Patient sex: M
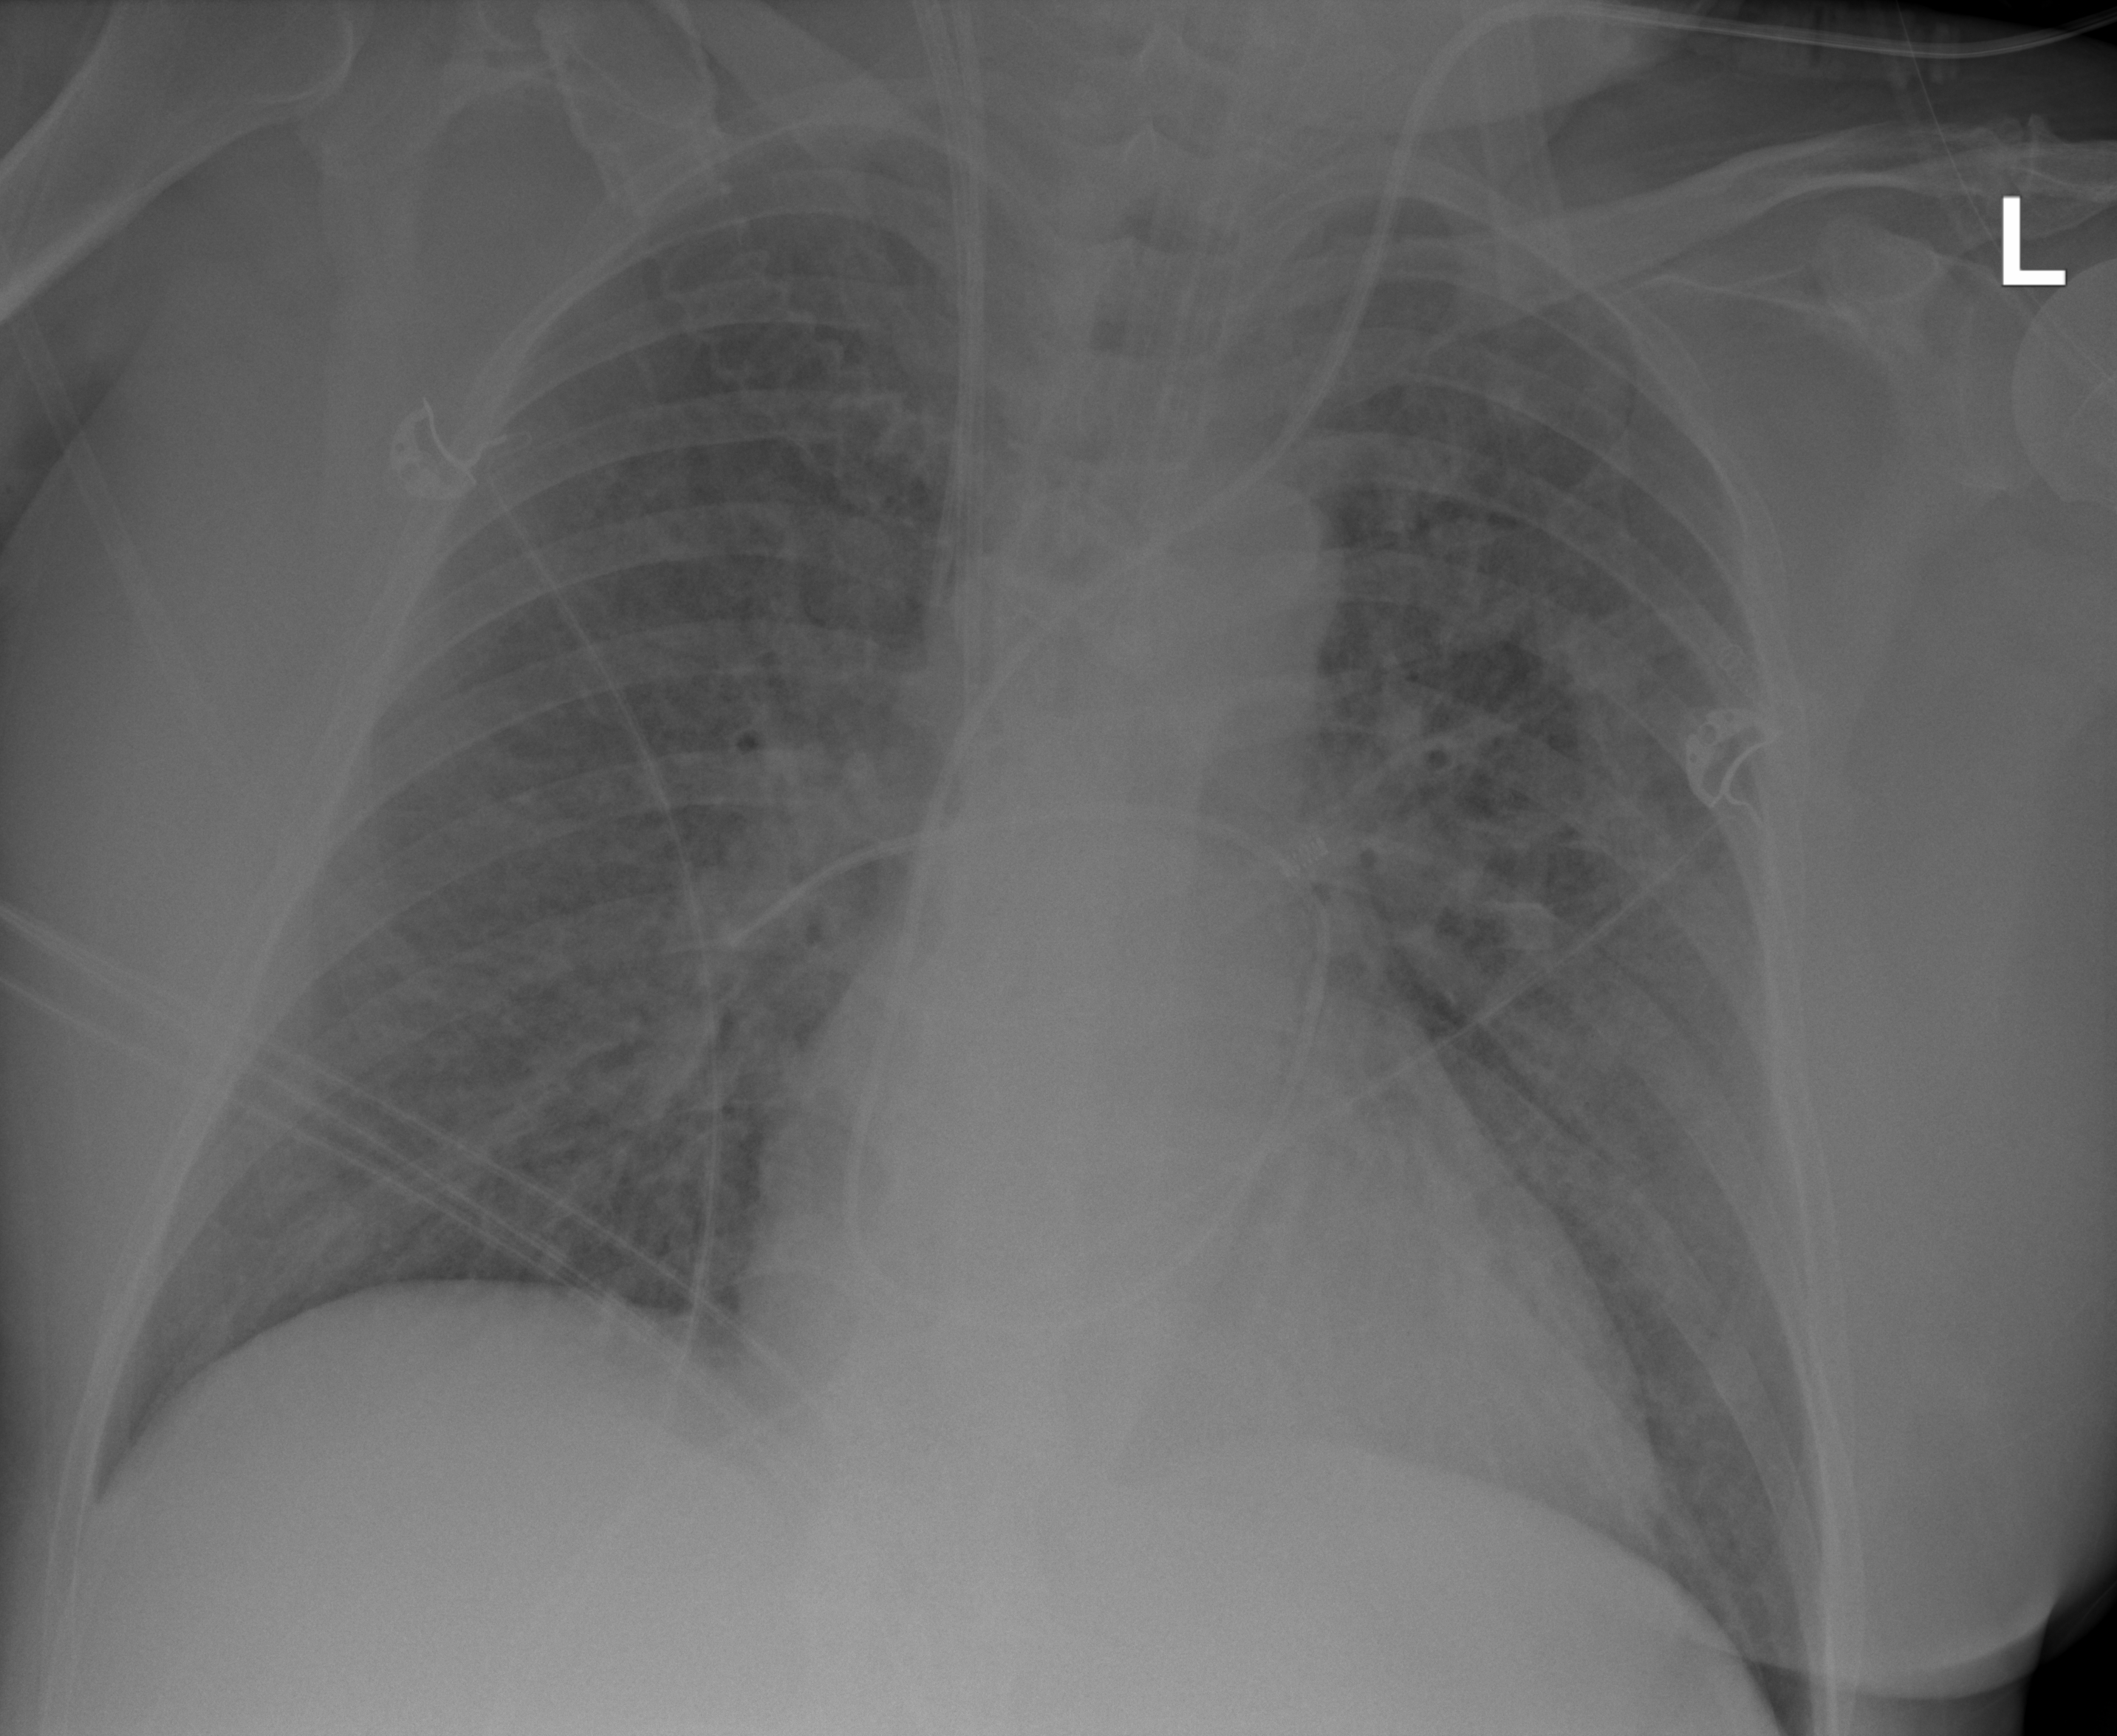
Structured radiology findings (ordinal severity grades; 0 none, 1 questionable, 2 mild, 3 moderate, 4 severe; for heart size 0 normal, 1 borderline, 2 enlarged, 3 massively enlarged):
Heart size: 2
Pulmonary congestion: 3
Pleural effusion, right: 0
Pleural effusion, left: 0
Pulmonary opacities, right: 3
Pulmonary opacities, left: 3
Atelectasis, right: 2
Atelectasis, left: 2